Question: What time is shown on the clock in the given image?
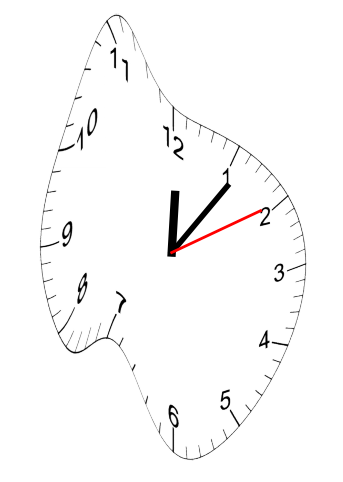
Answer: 12:06:10